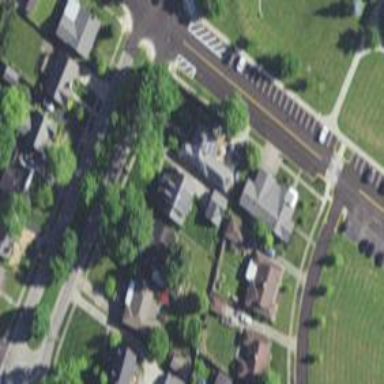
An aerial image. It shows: Neighborhood.